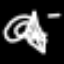
Label: diamond